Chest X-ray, AP view. Patient: 27 years old, sex M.
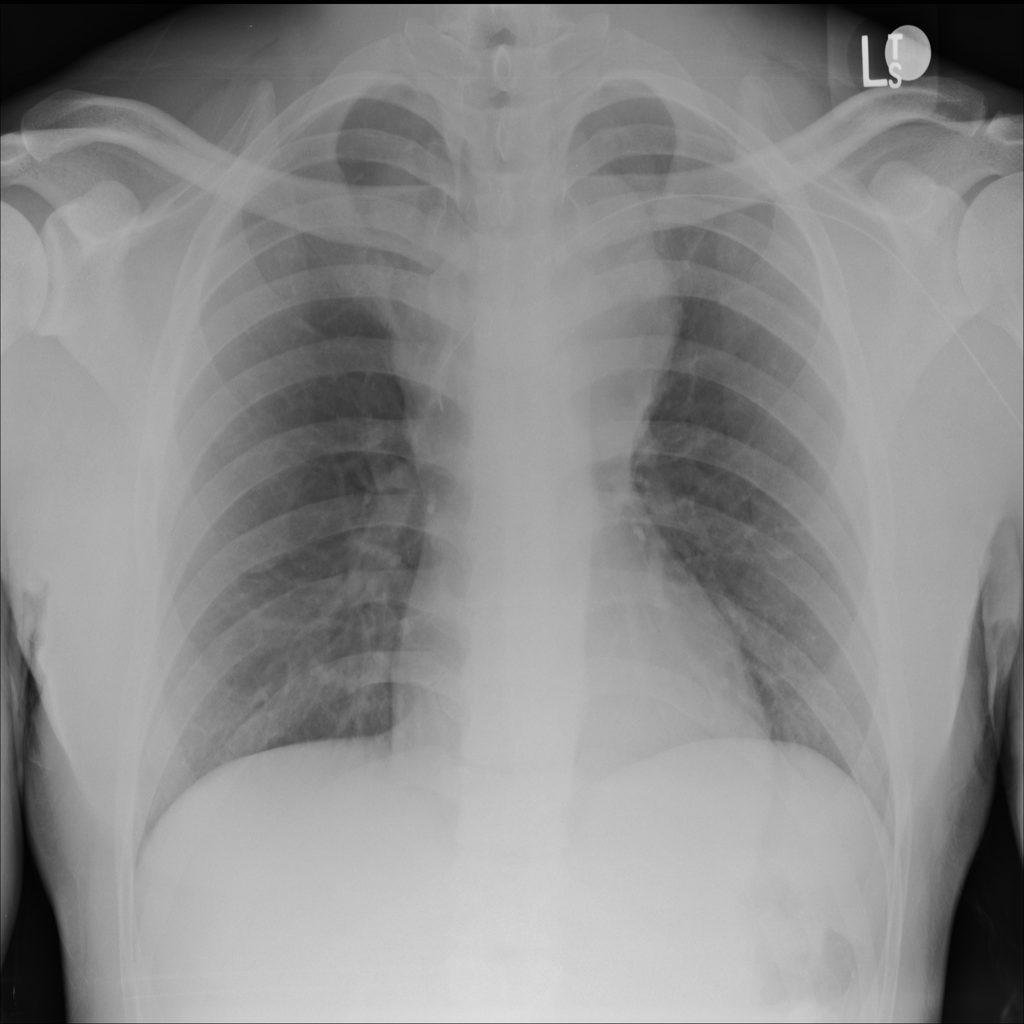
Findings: No Finding